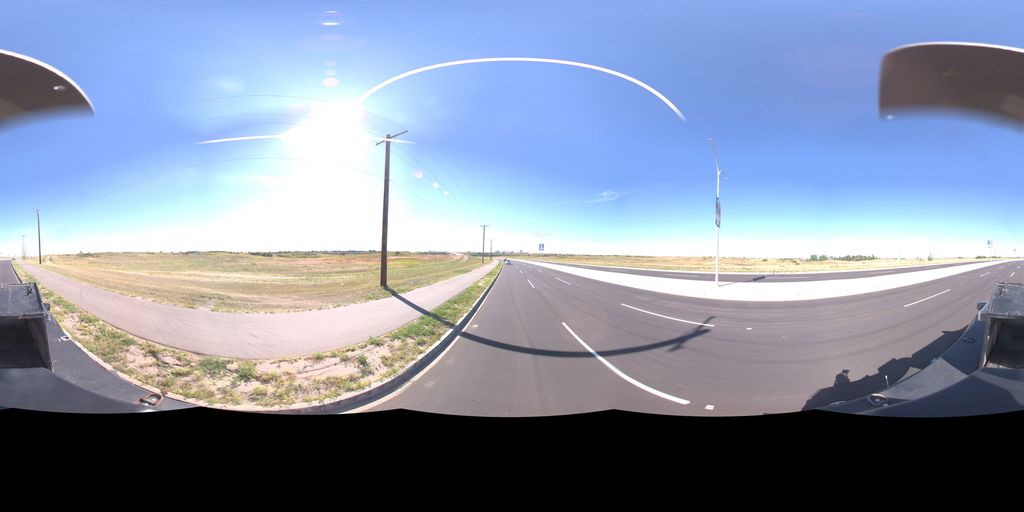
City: saskatoon